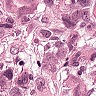
Metastatic tissue present: yes